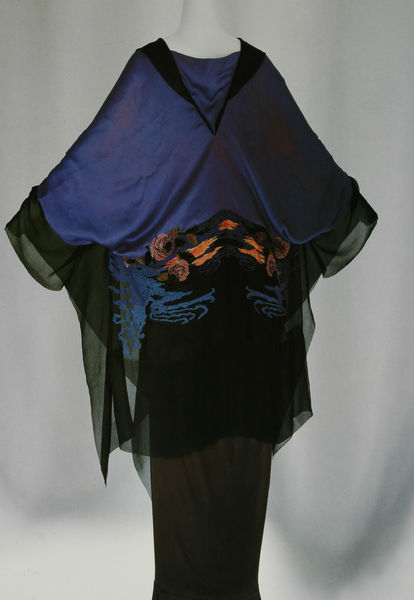
Titel: Abendmantel
Künstler: Jeanne Paquin
Standort: Kyoto (Japan)
Institution: Kyoto Costume Institute
Schlagwörter: blau, blätter, feuer, schatten, umhang, wasser, weiß, wolken, gelb, grün, ausschnitt, blume, blumen, braun, bunt, frau, grau, kleid, licht, orange, schwarz, dame, gürtel, rot, schleier, tuch, mode, muster, ornament, rock, hemd, wand, bluse, falten, kleidung, kragen, lang, spitze, weit, ärmel, kostüm, stickerei, stoff, blatt, pflanzen, seide, japan, modell, tüll, lila, violett, glanz, dekor, pflanzenmuster, robe, glänzen, glänzend, faltenwurf, japanisch, transparent, dünn, foto, fotografie, photographie, gemustert, schimmer, eng, blumenmuster, asien, asiatisch, entwurf, flora, bekleidung, puppe, photo, oberteil, durchsichtig, tageskleid, leicht, locker, textil, tunika, design, drachen, drache, schimmernd, gel, luftig, kimono, schaufensterpuppe, kyoto, chiffon, tokyo, kimone, wtf, georgette